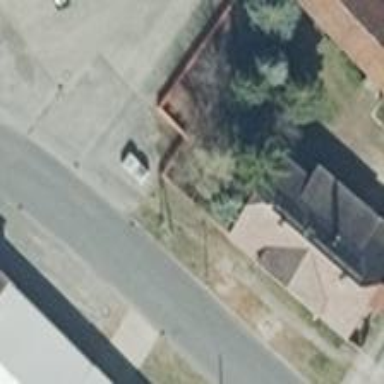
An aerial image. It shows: Power pole.